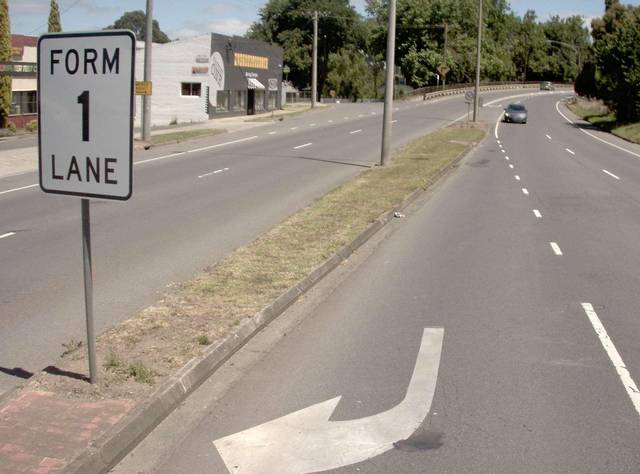
Region: Australia
Coordinates: -38.166, 145.932